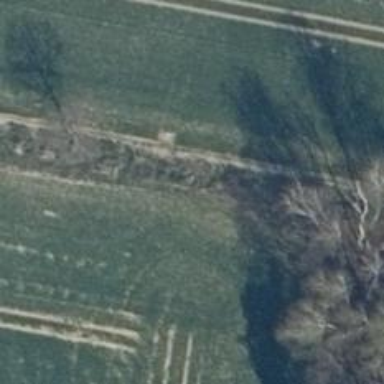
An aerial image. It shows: Row of deciduous broadleaved trees.